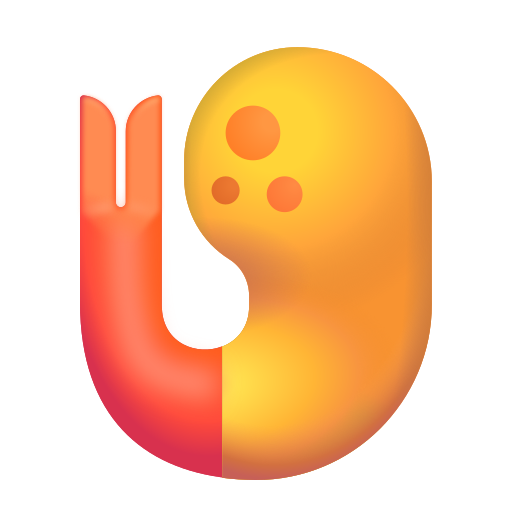
fried shrimp color